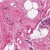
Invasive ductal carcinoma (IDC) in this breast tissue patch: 0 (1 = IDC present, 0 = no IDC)